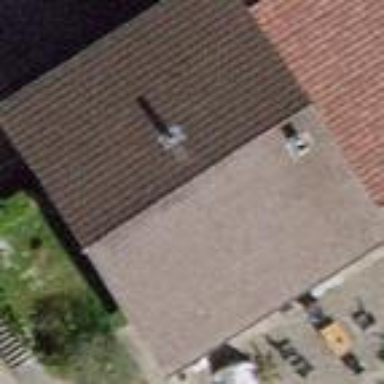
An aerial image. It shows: Group of garages.